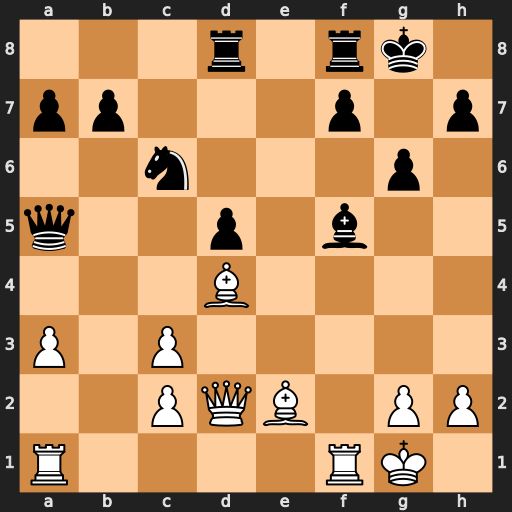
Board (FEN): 3r1rk1/pp3p1p/2n3p1/q2p1b2/3B4/P1P5/2PQB1PP/R4RK1
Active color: w
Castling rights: -
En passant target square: -
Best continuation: Bf6 Qc5+ Kh1